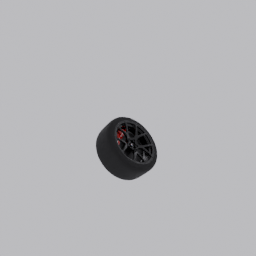
Label: mechanical